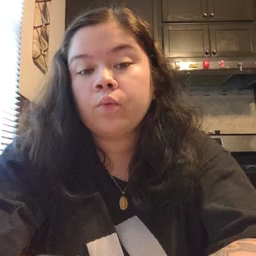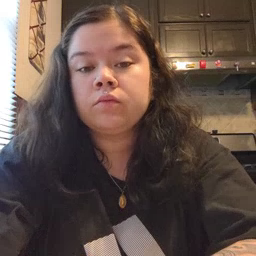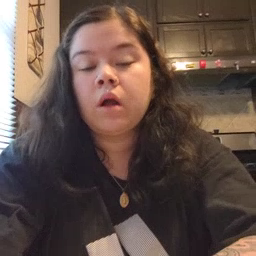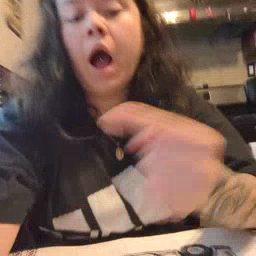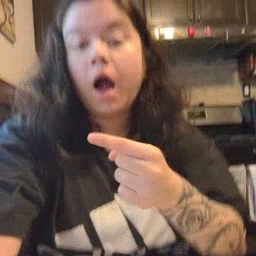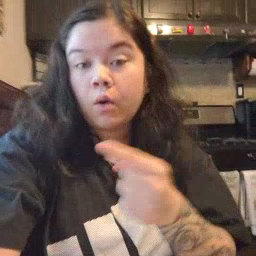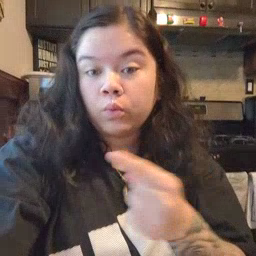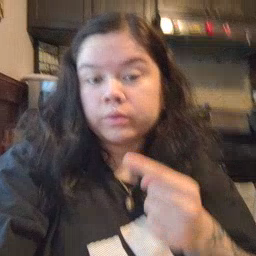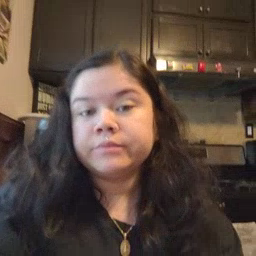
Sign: owie